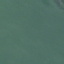
Land use / land cover class: SeaLake